Interaction volume radius: 10 \u00c5
Interaction volume height: 10 \u00c5
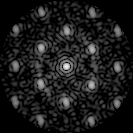
Disorder parameter: 0.3723